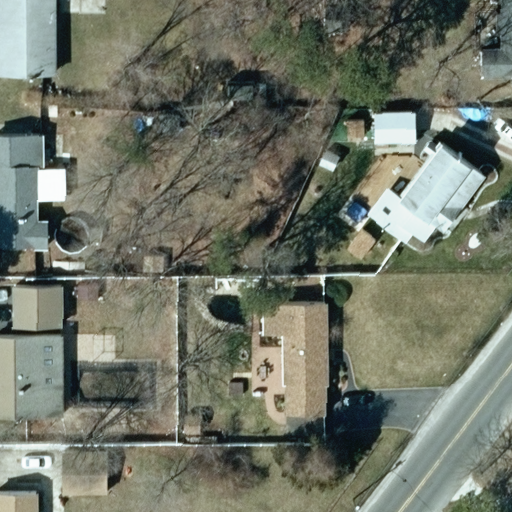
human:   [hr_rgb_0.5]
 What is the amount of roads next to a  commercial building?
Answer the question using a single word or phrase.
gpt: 0

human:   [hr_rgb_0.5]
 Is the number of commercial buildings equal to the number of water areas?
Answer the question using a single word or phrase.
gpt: yes

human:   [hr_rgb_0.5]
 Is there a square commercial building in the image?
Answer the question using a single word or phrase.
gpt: no

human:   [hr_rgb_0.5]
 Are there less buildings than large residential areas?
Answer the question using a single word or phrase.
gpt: no

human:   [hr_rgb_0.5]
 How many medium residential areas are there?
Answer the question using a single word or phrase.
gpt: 0

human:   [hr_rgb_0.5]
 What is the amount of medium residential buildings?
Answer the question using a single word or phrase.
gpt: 4

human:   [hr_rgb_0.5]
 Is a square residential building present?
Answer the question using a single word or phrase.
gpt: no

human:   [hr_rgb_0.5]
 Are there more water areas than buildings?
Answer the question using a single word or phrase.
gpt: no

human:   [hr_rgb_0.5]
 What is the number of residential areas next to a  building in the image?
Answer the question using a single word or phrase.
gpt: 1

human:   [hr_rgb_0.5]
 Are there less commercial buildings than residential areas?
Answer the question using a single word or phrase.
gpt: yes

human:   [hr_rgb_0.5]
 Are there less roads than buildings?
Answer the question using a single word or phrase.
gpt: yes

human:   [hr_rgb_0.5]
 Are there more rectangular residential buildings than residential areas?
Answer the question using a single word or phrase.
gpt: yes

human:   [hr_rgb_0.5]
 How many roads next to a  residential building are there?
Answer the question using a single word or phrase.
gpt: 1

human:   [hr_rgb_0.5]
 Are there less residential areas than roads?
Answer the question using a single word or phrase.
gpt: no

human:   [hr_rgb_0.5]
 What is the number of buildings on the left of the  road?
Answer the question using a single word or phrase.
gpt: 9

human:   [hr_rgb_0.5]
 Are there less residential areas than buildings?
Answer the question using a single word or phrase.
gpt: yes

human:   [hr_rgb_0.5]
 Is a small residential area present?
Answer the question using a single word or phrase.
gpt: no

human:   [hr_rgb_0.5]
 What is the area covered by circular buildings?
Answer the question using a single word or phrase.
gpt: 0m2

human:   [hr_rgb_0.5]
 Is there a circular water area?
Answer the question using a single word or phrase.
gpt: no

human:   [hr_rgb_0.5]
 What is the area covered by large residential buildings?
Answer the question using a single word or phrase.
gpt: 0m2

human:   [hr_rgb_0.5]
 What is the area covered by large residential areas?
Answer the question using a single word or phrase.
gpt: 4525m2

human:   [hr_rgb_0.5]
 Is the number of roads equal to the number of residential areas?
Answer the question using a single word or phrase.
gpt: yes

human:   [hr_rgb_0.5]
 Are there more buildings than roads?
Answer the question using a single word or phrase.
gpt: yes

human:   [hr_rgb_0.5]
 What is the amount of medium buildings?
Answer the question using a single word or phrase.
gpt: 4

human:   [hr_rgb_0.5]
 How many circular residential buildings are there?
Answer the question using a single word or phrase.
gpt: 0

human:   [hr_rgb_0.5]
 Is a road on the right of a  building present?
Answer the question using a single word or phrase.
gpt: yes

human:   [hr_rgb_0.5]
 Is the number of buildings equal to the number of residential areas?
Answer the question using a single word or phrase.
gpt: no

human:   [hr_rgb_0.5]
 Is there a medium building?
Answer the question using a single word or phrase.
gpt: yes

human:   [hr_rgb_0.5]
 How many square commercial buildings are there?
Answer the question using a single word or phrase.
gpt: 0

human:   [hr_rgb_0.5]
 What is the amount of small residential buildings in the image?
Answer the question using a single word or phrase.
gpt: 3

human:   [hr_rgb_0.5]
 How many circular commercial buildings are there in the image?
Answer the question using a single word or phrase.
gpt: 0

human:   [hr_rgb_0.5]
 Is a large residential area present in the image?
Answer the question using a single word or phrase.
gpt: yes

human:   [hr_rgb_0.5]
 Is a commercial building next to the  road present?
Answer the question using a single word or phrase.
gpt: no

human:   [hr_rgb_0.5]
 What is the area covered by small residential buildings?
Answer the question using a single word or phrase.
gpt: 155m2

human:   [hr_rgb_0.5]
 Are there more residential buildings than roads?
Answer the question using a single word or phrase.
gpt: yes

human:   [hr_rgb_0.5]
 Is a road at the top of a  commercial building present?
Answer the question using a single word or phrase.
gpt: no